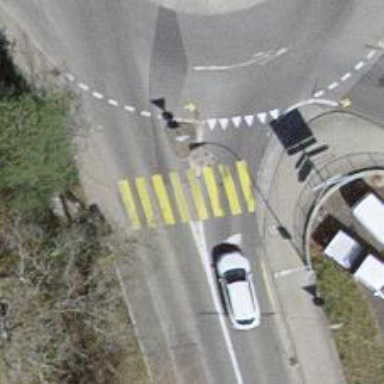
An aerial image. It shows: Zebra crossing on footway.